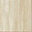
Piece: xx